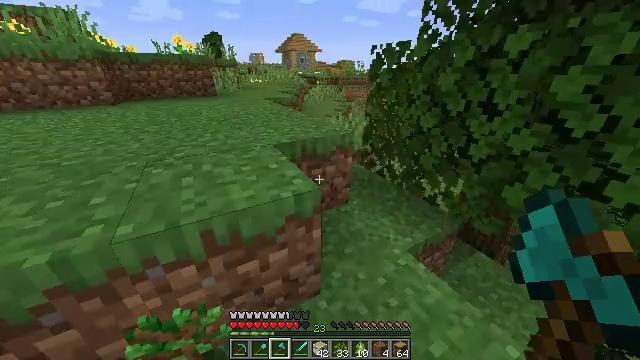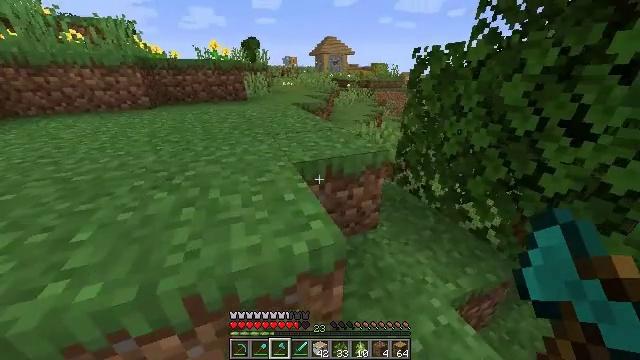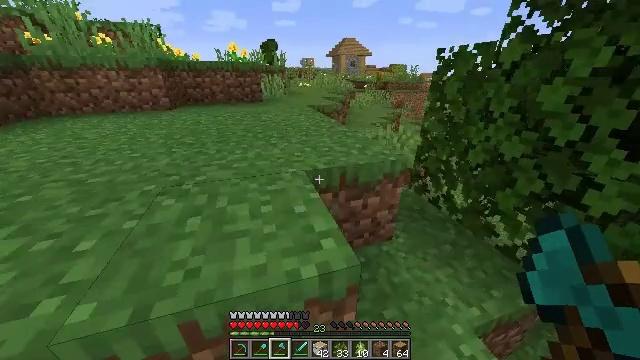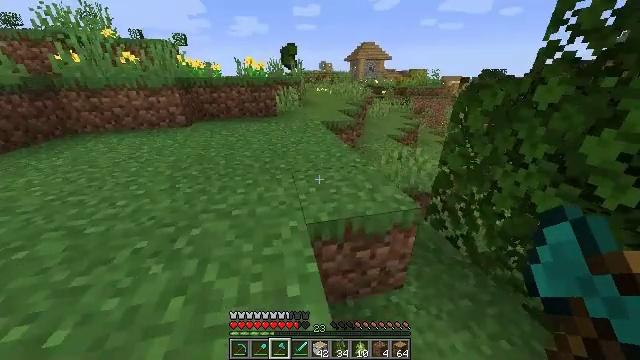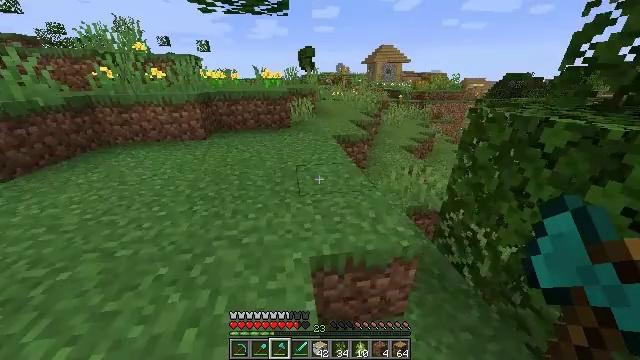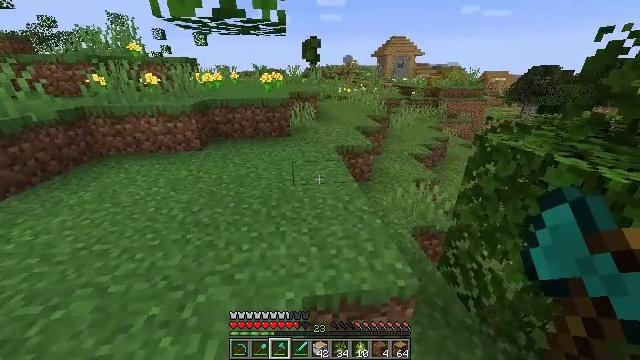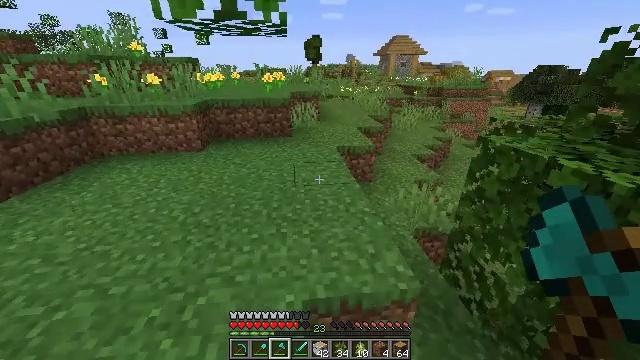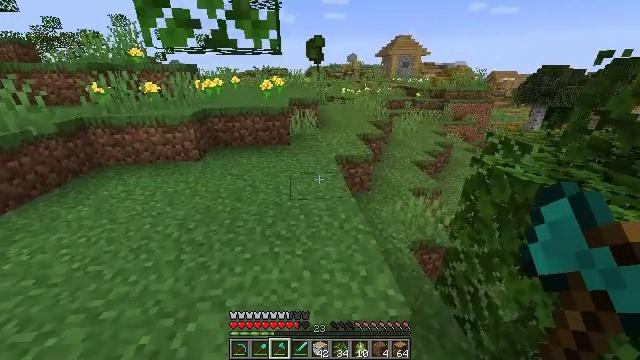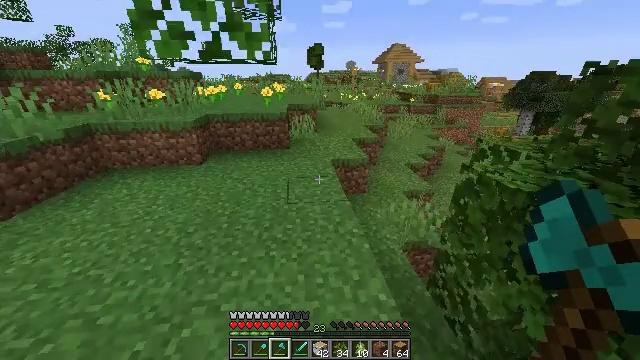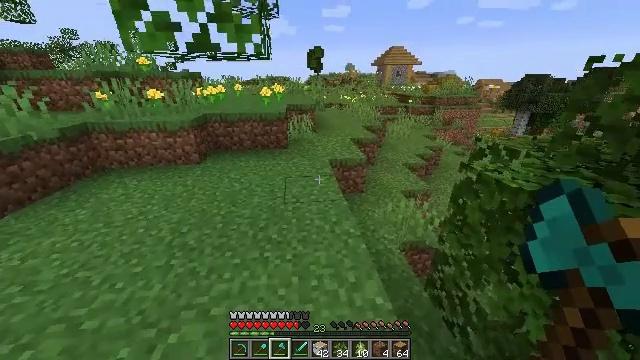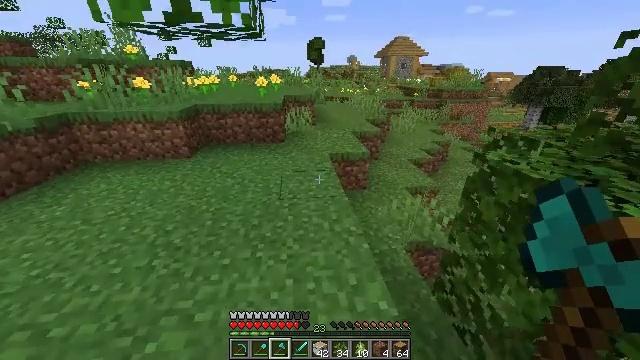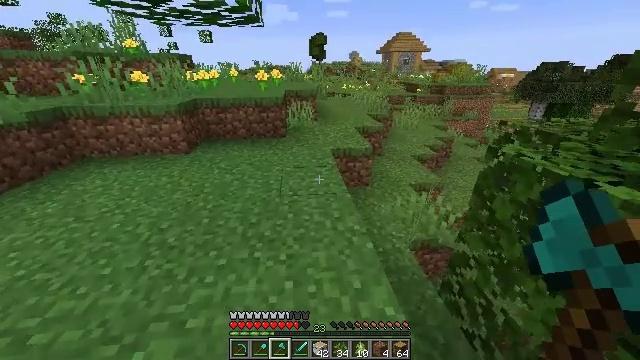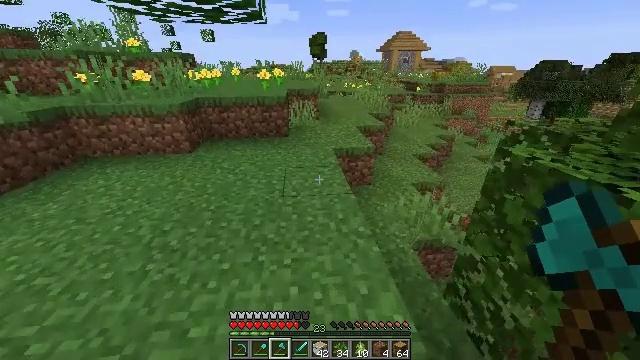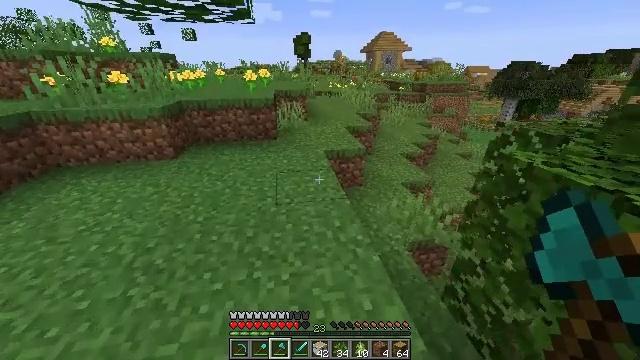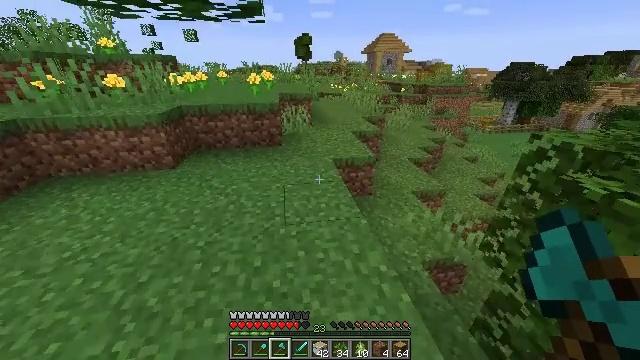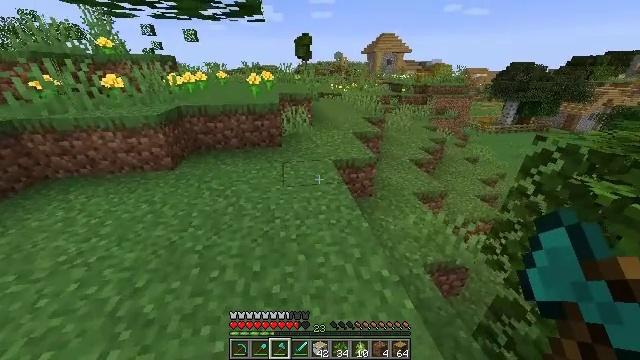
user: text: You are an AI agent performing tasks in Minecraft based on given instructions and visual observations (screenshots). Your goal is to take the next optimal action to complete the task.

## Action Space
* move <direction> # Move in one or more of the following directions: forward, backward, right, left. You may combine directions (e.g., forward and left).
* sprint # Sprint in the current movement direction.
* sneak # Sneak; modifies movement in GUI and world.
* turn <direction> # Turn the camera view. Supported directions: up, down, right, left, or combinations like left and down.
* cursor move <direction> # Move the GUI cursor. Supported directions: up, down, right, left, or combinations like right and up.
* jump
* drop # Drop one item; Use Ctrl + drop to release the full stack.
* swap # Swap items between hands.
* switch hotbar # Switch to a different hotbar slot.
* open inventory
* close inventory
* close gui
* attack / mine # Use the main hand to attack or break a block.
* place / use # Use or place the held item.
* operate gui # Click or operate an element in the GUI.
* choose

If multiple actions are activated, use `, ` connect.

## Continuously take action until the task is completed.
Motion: motion action
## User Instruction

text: Obtain pumpkin seeds from a pumpkin.
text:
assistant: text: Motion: move forward, sprint, turn left
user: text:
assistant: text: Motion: move forward, sprint, turn left
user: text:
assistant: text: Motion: move forward, sprint, turn left, jump
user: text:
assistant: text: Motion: move forward, sprint, turn left, jump
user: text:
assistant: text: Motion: move forward, sprint, turn left, jump
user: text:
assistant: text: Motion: move forward, sprint, jump
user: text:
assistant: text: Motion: move forward, sprint, jump
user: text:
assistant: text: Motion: move forward, sprint
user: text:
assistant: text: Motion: move forward, sprint
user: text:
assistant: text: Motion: move forward and move left, sprint
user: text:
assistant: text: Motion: move forward and move left, sprint
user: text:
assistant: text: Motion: move forward and move left, sprint
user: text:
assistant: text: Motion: move forward and move left, sprint, turn right
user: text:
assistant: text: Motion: move forward, sprint
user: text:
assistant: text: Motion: move forward, sprint
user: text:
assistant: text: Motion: move forward, sprint
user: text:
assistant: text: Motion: move forward, sprint, jump
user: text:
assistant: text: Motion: move forward, sprint, jump
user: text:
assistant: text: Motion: move forward, sprint, jump
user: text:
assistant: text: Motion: move forward, sprint, jump
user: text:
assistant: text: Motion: move forward, sprint, jump
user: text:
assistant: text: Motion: move forward, sprint, jump
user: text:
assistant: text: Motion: move forward, sprint, jump
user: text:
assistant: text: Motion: move forward, sprint
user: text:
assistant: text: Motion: move forward, sprint
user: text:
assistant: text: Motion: move forward, sprint
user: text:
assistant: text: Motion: move forward, sprint
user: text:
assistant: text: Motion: move forward, sprint, turn right
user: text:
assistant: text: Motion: move forward, sprint, turn right
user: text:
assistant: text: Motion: move forward, sprint, turn right